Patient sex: M
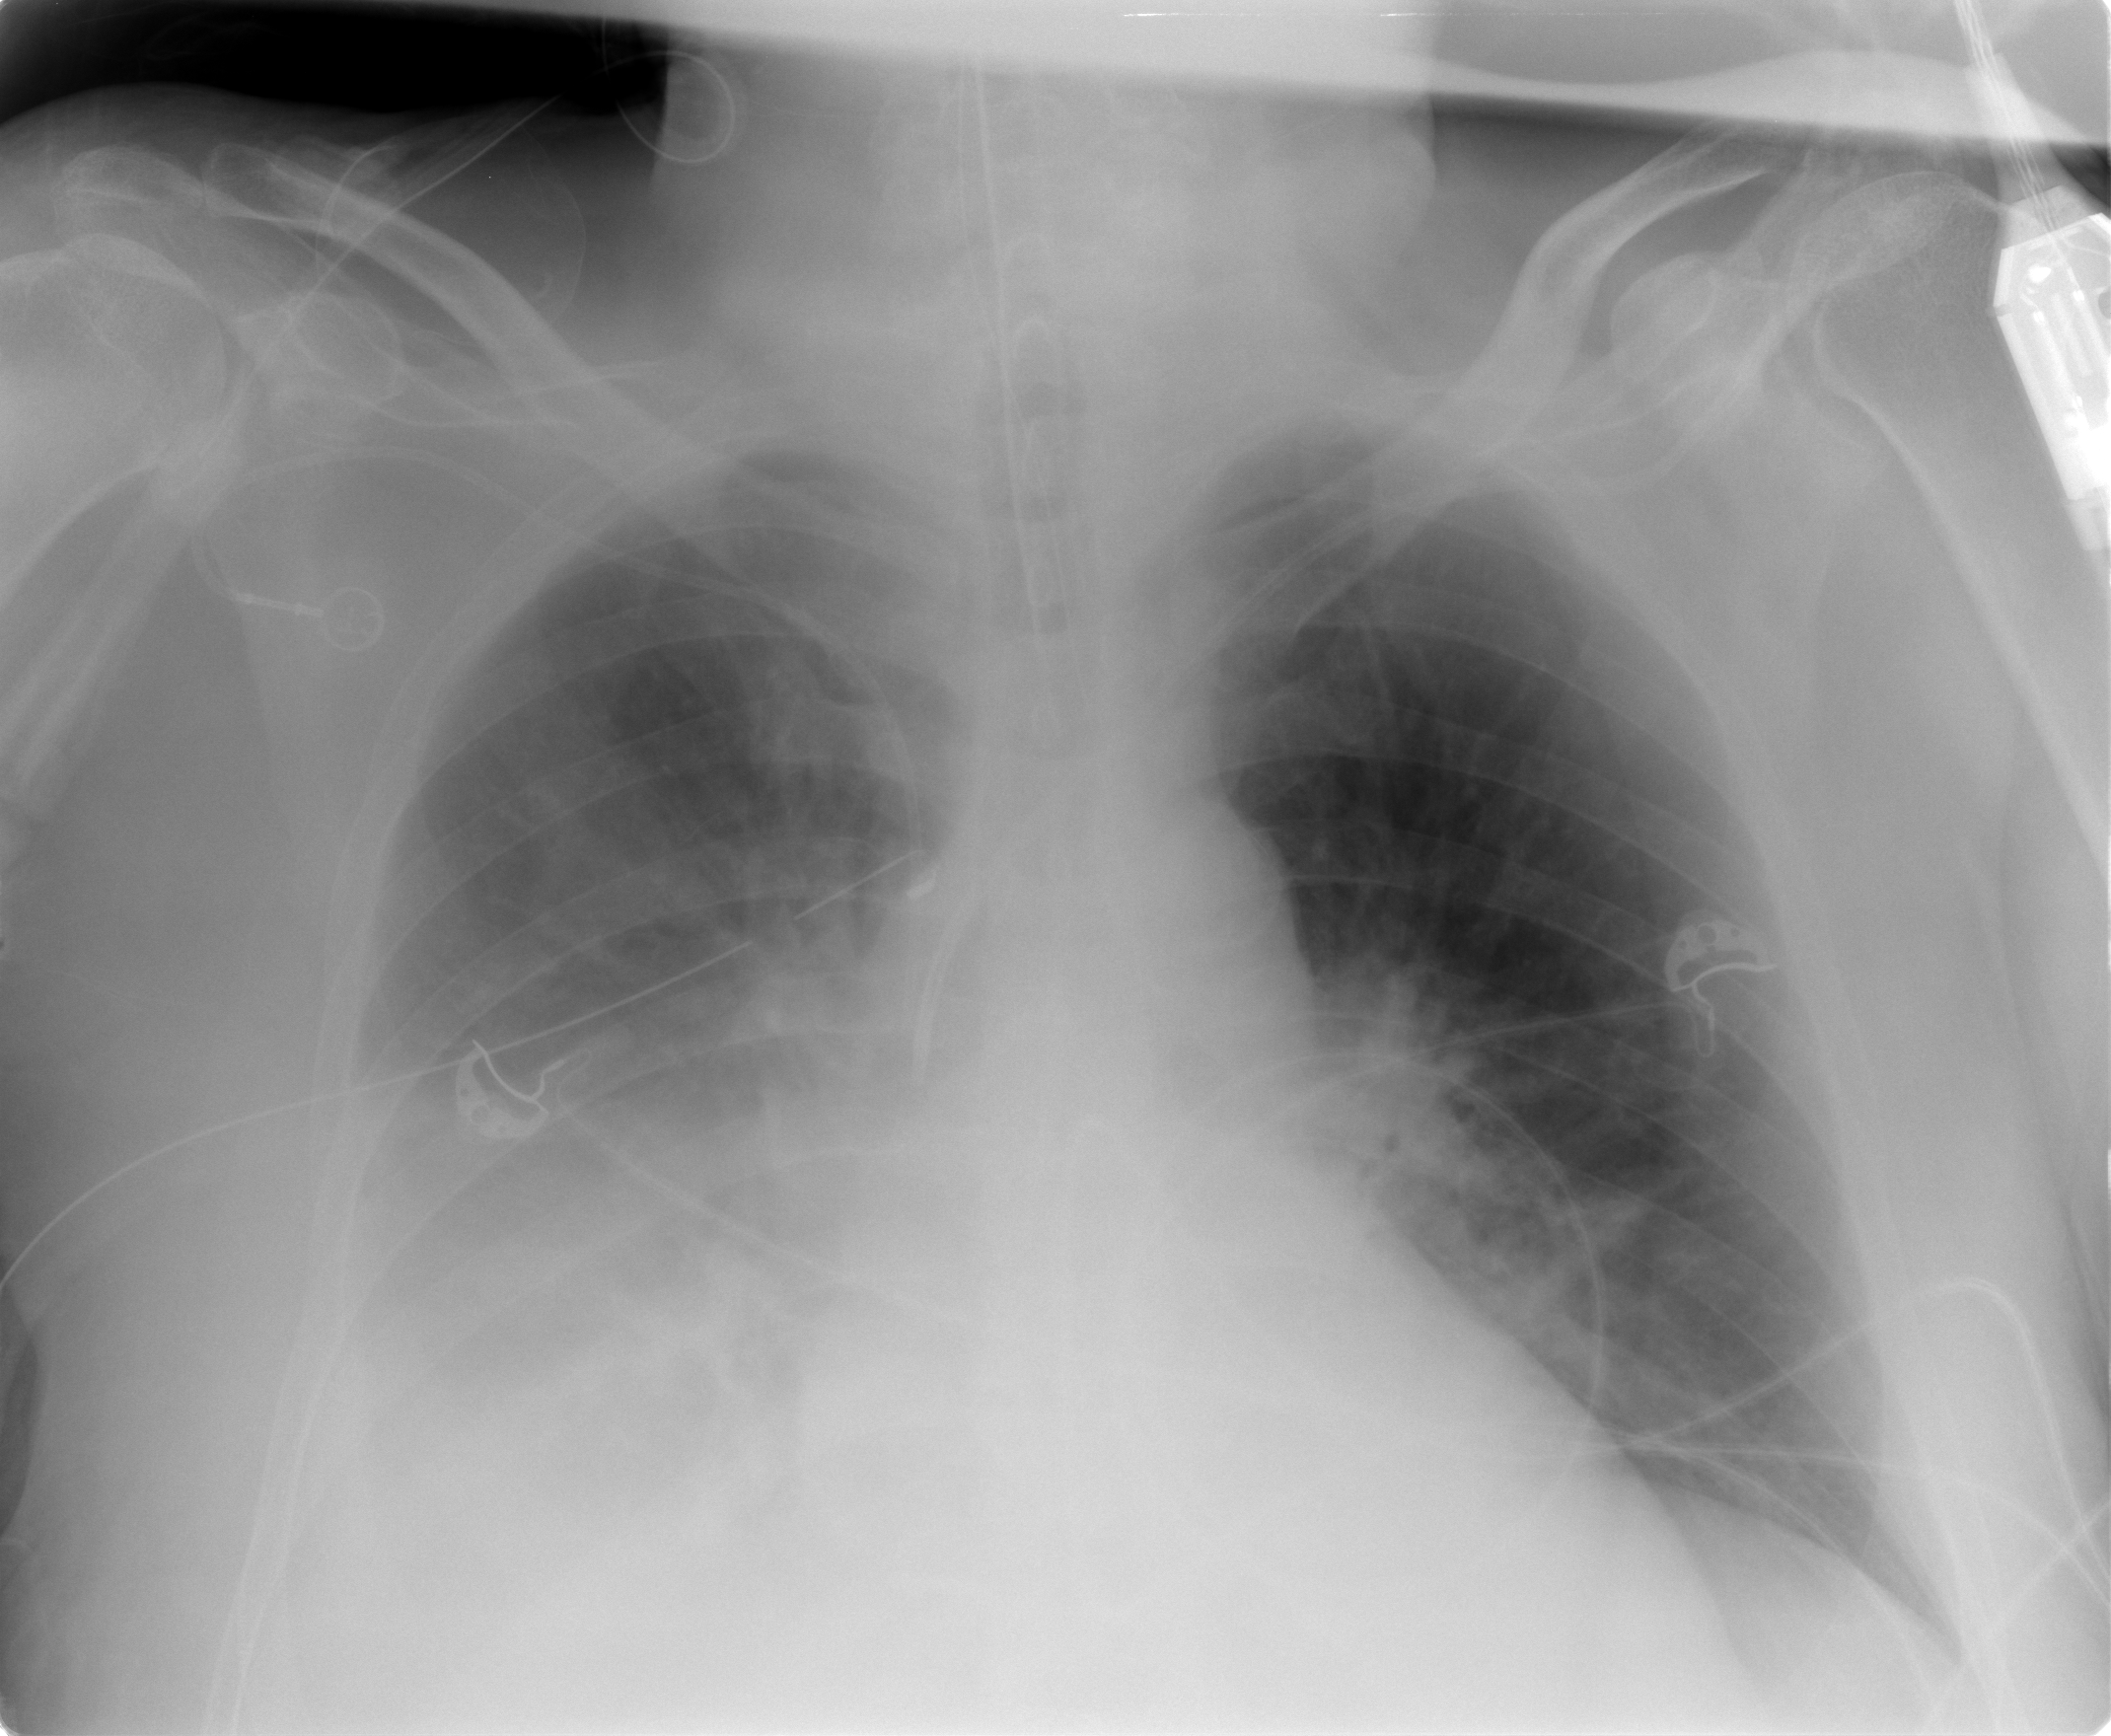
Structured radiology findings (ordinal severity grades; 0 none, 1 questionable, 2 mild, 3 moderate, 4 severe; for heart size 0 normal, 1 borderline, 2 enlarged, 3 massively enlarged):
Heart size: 1
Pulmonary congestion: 2
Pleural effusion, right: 3
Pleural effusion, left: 0
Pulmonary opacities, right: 1
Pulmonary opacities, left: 0
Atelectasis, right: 3
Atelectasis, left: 0